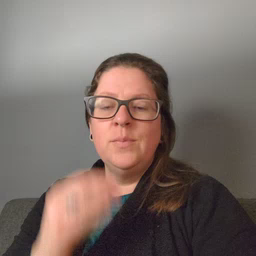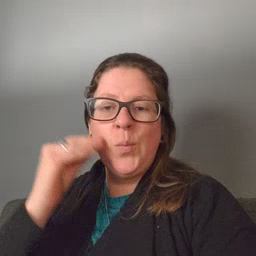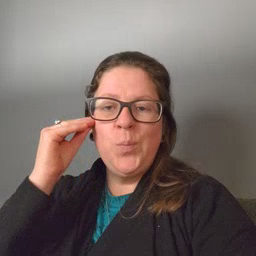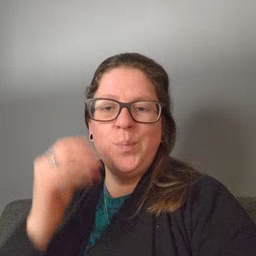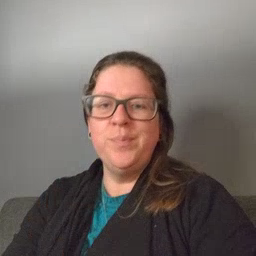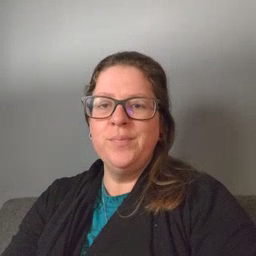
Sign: home